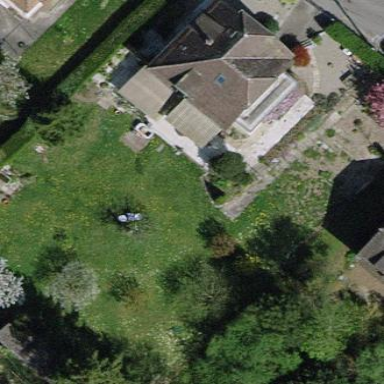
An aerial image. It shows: Garden enclosed by fence.